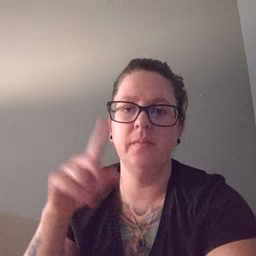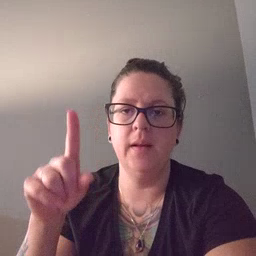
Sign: penny